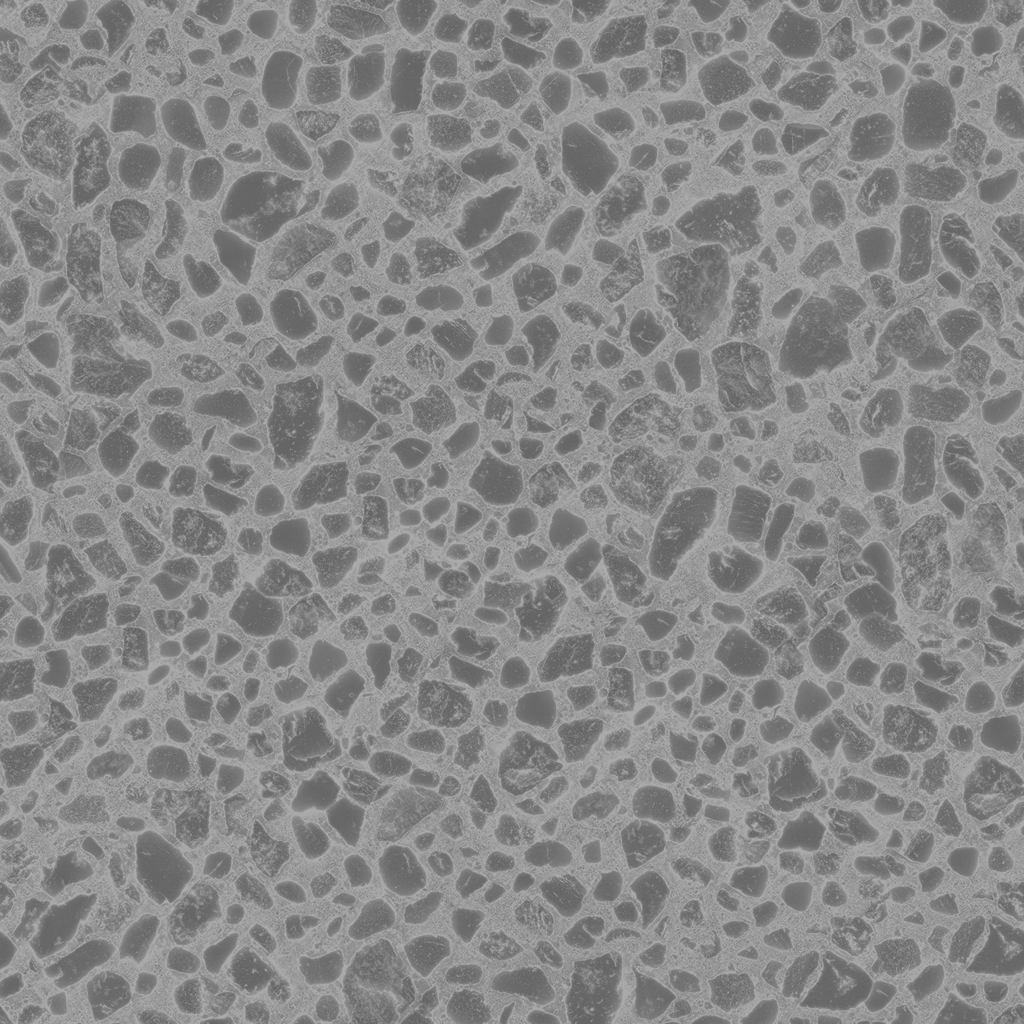
Texture map type: Roughness